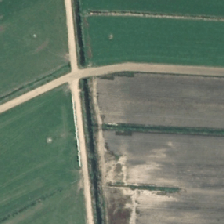
Land cover: shortrotation_cropland